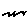
Label: zigzag